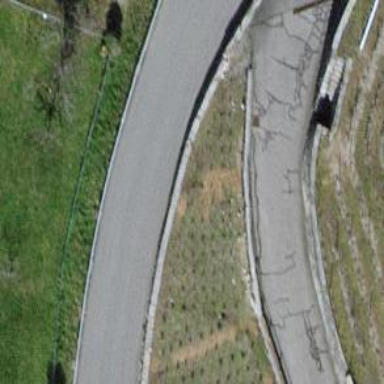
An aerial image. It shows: Retaining wall.